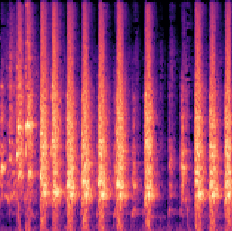
Sound class: Dog